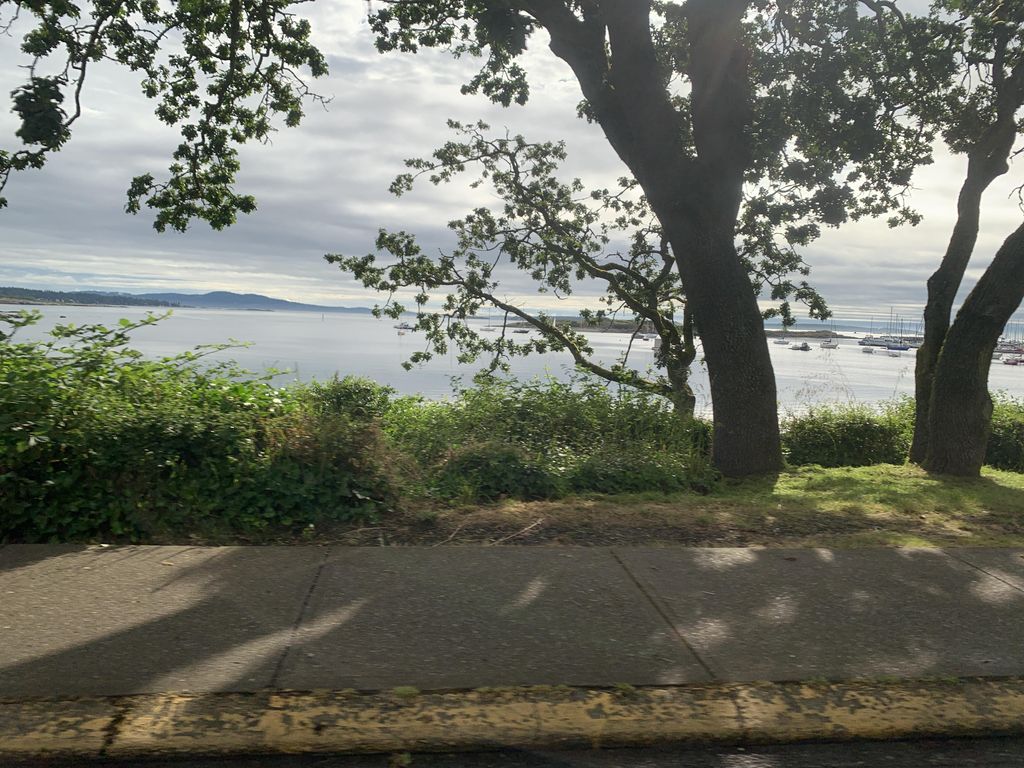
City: victoria